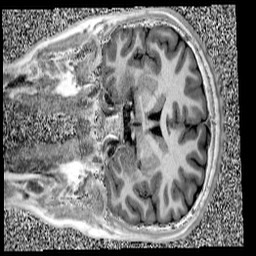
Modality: UNIT1
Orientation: coronal
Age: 13
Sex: male
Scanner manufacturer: siemens
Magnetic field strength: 3 T
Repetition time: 4 s
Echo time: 0.00299 s